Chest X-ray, PA view. Patient: 46 years old, sex F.
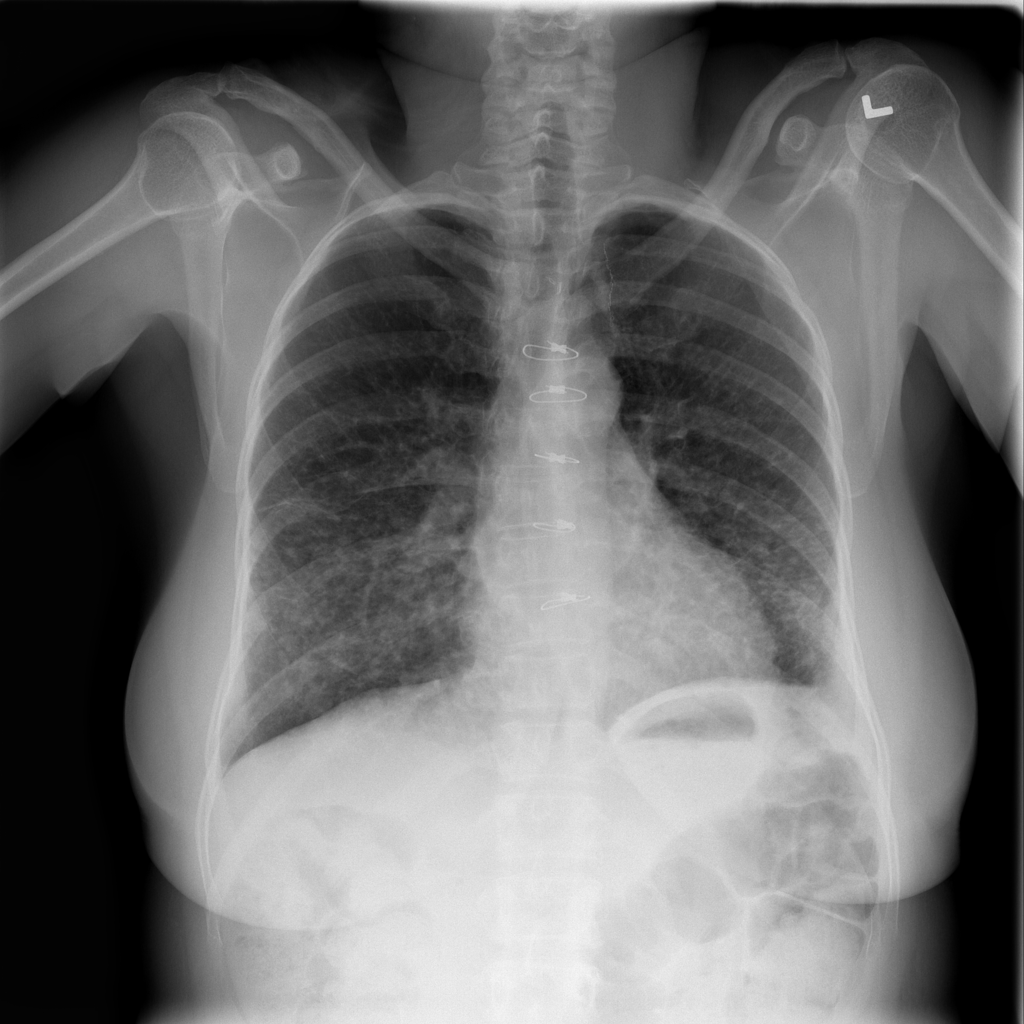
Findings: No Finding